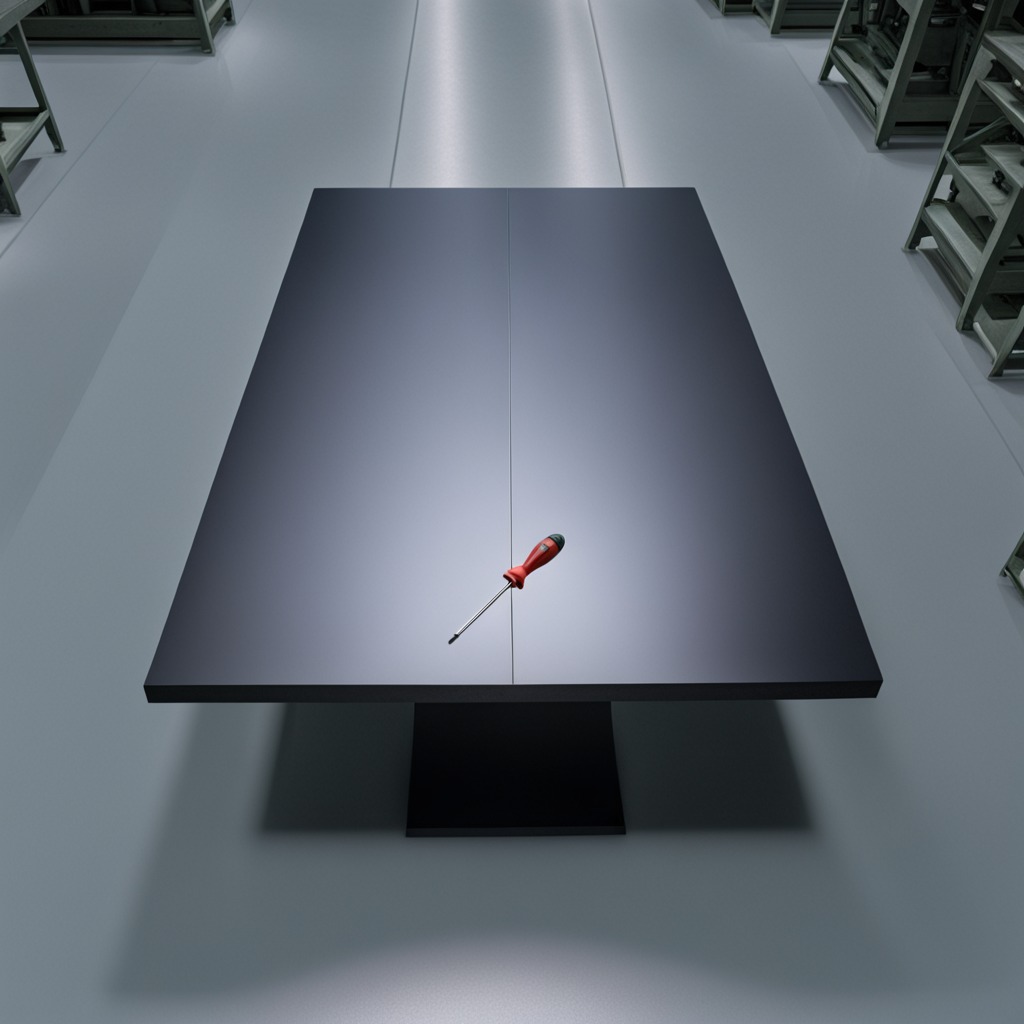
A screwdriver is lying on the tabletop.